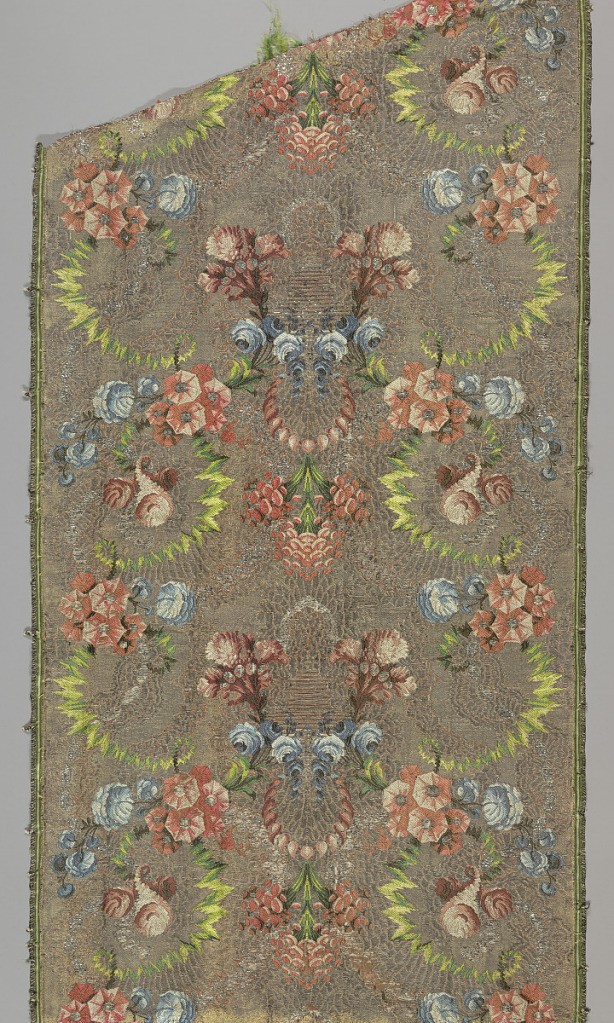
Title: Fragments
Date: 1730–49
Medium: silk, metal Technique: 5-harness satin foundation patterned by floats of the complementary foundation wefts and discontinuous supplementary wefts bound on the front in 1/4 twill by a supplementary warp.
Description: Vertically symmetrical pattern of flowers stemming from shell-like shapes.  Very bright colors and gold and silver on a gold backgound.